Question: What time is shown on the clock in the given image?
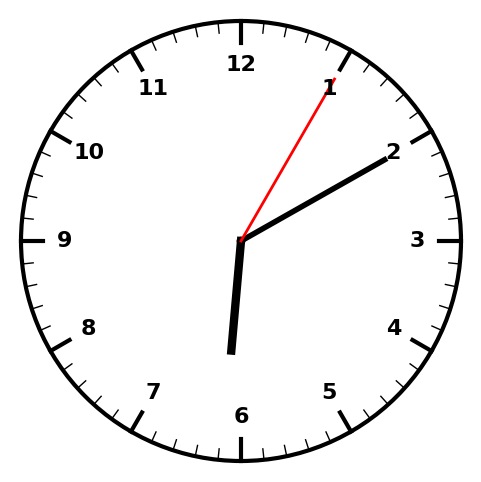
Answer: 06:10:05